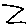
Label: zigzag